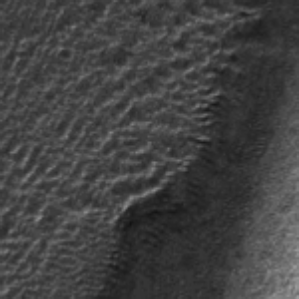
Label: frost